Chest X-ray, PA view. Patient: 29 years old, sex F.
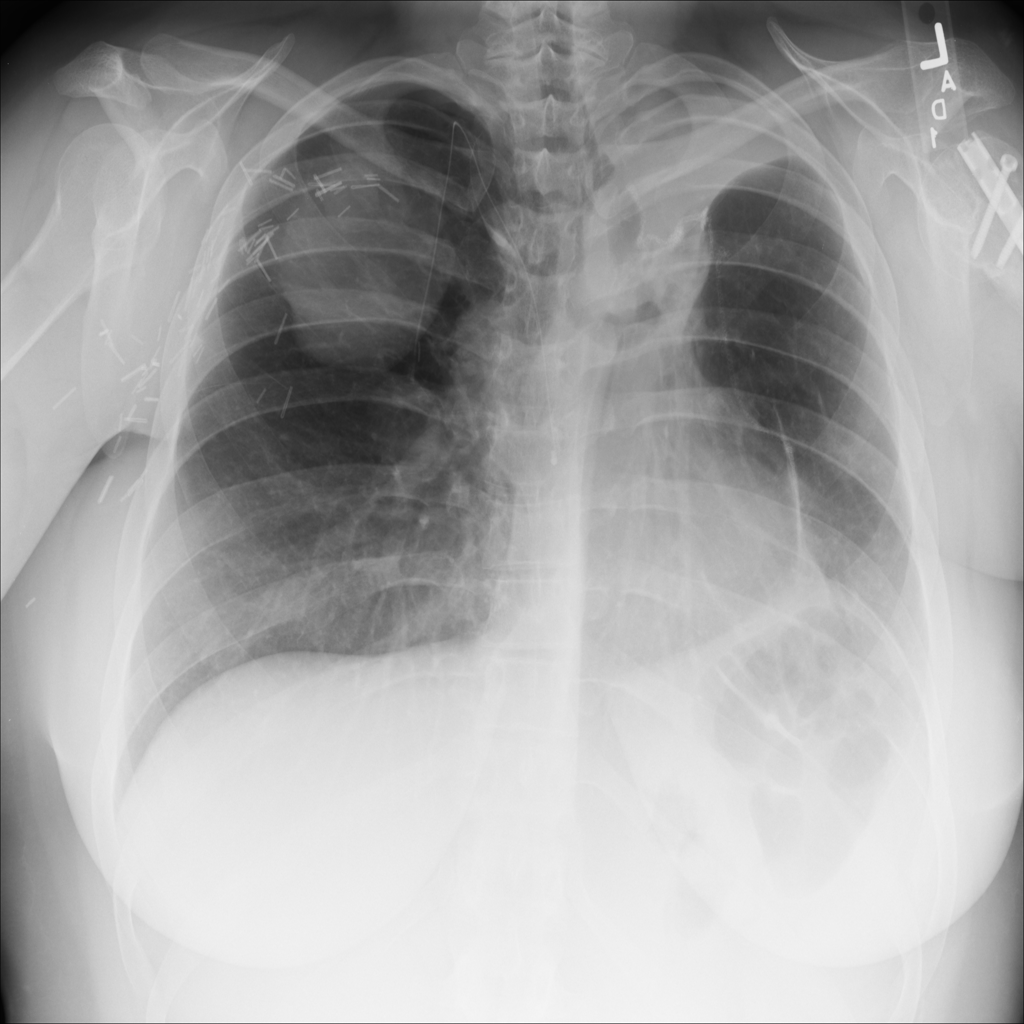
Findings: Atelectasis, Infiltration, Mass